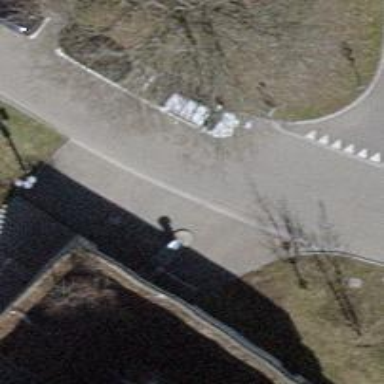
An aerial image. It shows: Set of concrete steps.